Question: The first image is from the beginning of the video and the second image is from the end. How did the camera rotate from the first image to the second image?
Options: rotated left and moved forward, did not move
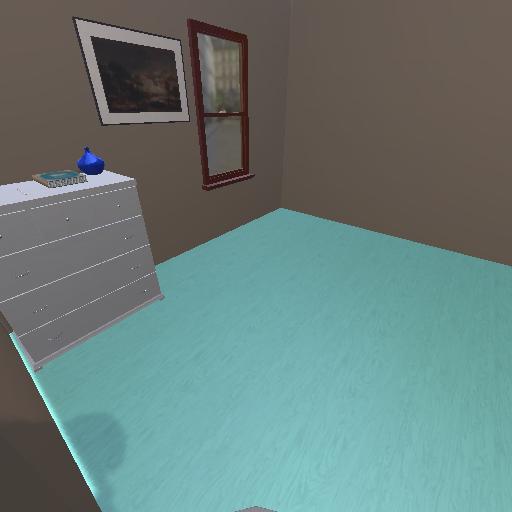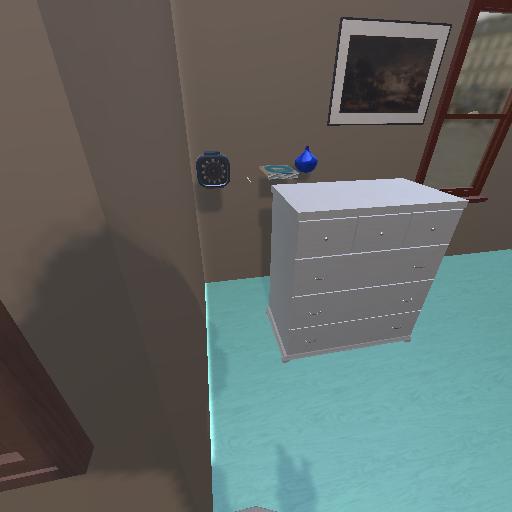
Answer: rotated left and moved forward